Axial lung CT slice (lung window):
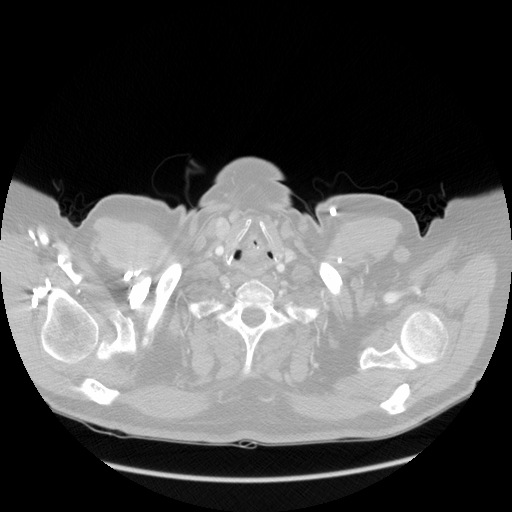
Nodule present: no